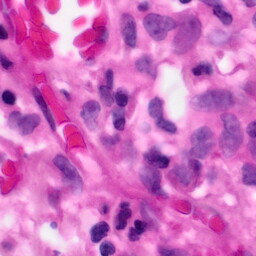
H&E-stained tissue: Pancreatic